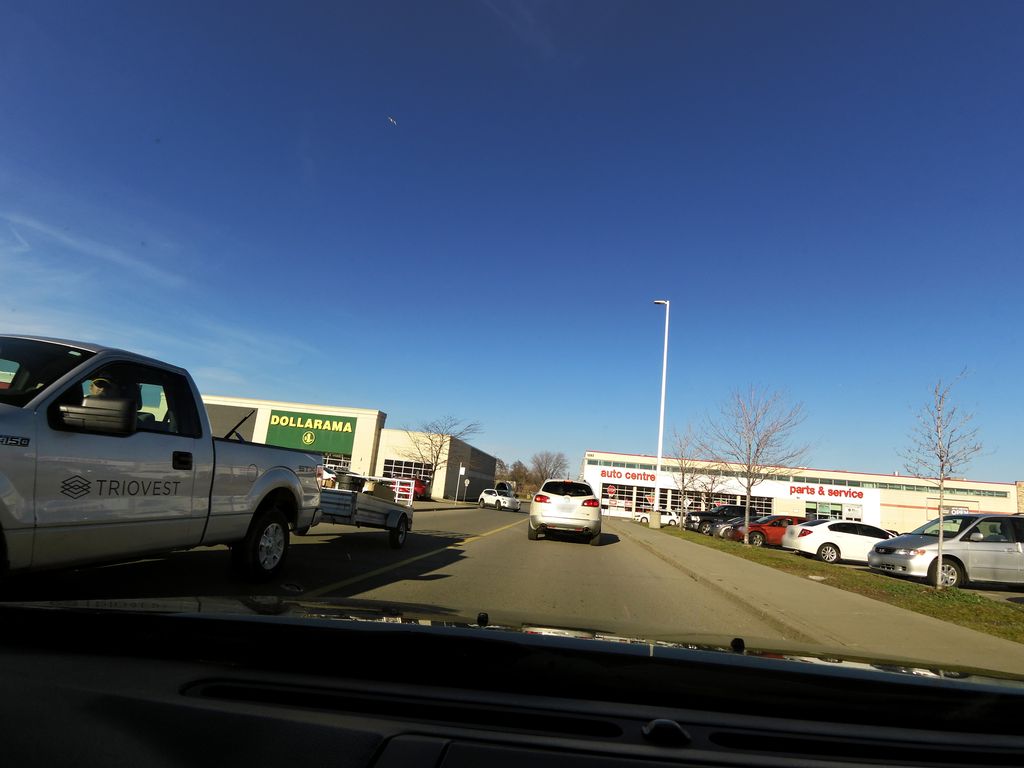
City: hamilton